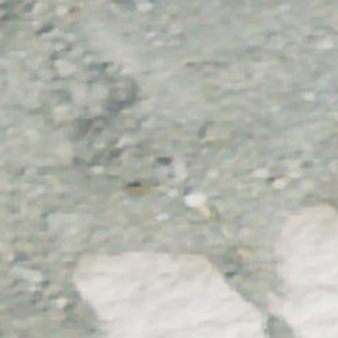
Label: other